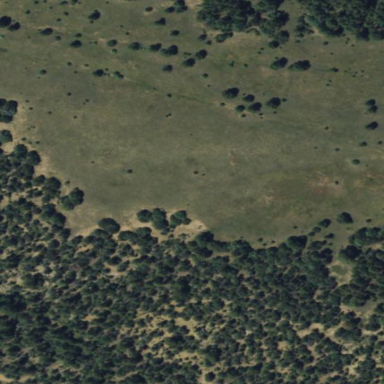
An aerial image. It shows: Picturesque grassland.